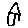
Label: house